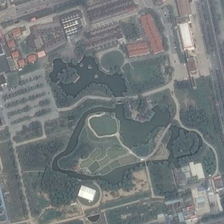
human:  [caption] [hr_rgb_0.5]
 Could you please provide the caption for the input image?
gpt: many green trees around an irregular pond are near some buildings .

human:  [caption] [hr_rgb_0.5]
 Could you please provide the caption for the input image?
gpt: many green trees around an irregular pond are near some buildings .

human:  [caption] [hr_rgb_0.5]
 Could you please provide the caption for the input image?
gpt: many green trees around an irregular pond are near some buildings .

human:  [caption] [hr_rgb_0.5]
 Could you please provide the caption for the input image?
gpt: many green trees around an irregular pond are near some buildings .

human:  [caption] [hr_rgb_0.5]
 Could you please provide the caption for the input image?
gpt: many green trees around an irregular pond are near some buildings .